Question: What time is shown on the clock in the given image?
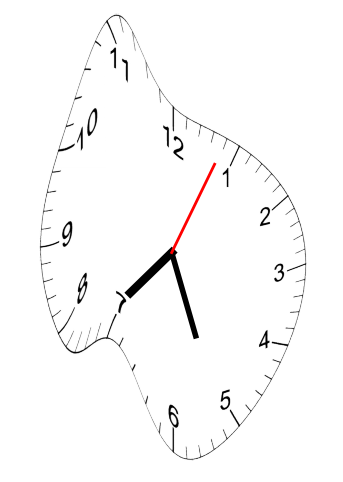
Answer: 07:26:04